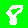
Digit: 8